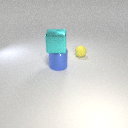
large cyan metal cube above large blue metal cylinder